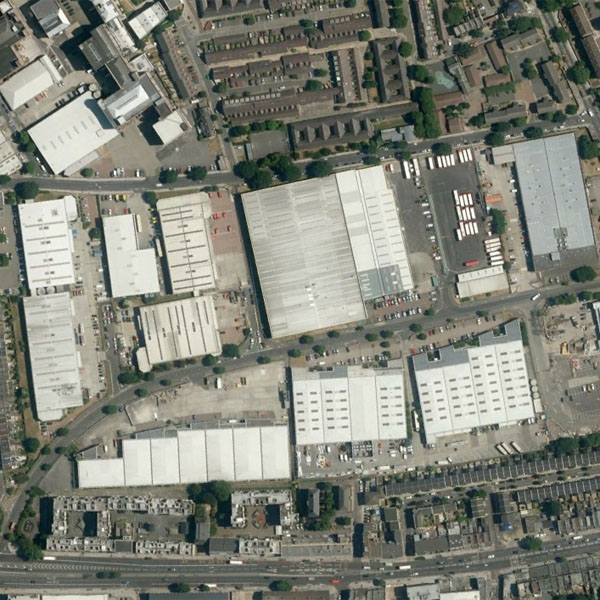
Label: Industrial